Question: I wanna make something like torch, I know I can use CSS for that. (image with circle and positioning absolute).But in this circumstances I can't, becouse it will create lot of problems.
We have red [div] on that we have darkness[svg>rect]. The problem is how to make transparent radius circle through that darkness ?

I prepared jsfiddle for my problem, I will be pleased if someone can edit it, to achieve my demands.
<URL>
'''
<div id="box">
<svg id="dark">
<defs>
<radialGradient id="rade" r="50%" cx="50%" cy="50%">
<stop stop-color="green" offset="0%" stop-opacity="1" />
<stop stop-color="green" offset="50%" stop-opacity="1"/>
<stop stop-color="back" offset="100%"stop-opacity="1" />
</radialGradient>
</defs>
<rect x="0" y="0" height="200" width="200"/>
<circle cx="90" cy="100" r="40" style="fill:url(#rade)"/>
</svg>
</div>
'''
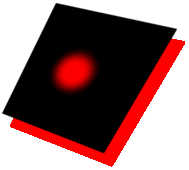
Answer: You can use a <URL> if you want to make a transparent hole in the svg.
Some further reading on that can be found <URL>.
An interactive example using svg masking can be seen <URL>. The interesting part being:
'''
<radialGradient id="radGrad">
<stop offset="0" stop-color="white" stop-opacity="1"/>
<stop offset="1" stop-color="white" stop-opacity="0"/>
</radialGradient>
<mask id="mask">
<circle id="c" cx="175" cy="175" r="50" fill="url(#radGrad)"
stroke-width="6" stroke-dasharray="6.28"/>
</mask>
...
<g mask="url(#mask)">
... masked content ...
</g>
'''